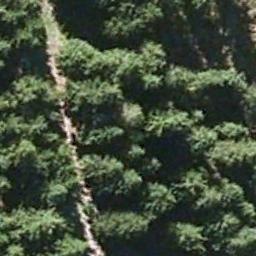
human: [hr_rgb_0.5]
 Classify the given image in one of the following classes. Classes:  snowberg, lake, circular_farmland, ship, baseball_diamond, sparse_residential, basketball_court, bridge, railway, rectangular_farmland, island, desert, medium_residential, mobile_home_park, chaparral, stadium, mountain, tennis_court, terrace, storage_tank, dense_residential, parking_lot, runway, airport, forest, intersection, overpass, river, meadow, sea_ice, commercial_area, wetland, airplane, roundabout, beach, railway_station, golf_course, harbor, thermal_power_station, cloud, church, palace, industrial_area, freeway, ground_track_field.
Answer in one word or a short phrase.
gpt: forest